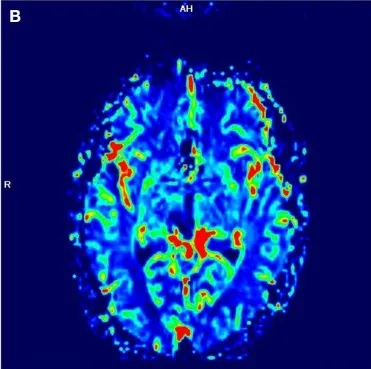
Perfusion-MRI. Nor increased CBV. Was detectable in the former tumor area 18 months after the end of radiation therapy. In the color-coded pictures, red indicates high blood flow (BF); green indicates moderate BF, and blue indicates low BF.
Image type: radiology (mri)